The image is an STFT spectrogram (time versus frequency) of a rolling-element bearing's vibration signal. Based on the visible evidence, which condition applies: normal, inner_race, outer_race, ball?
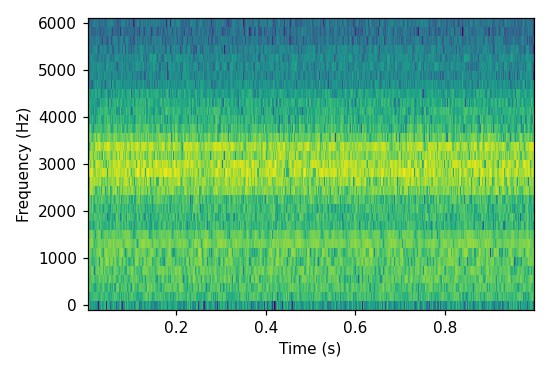
Answer: ball